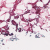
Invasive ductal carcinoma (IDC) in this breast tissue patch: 0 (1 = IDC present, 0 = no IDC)